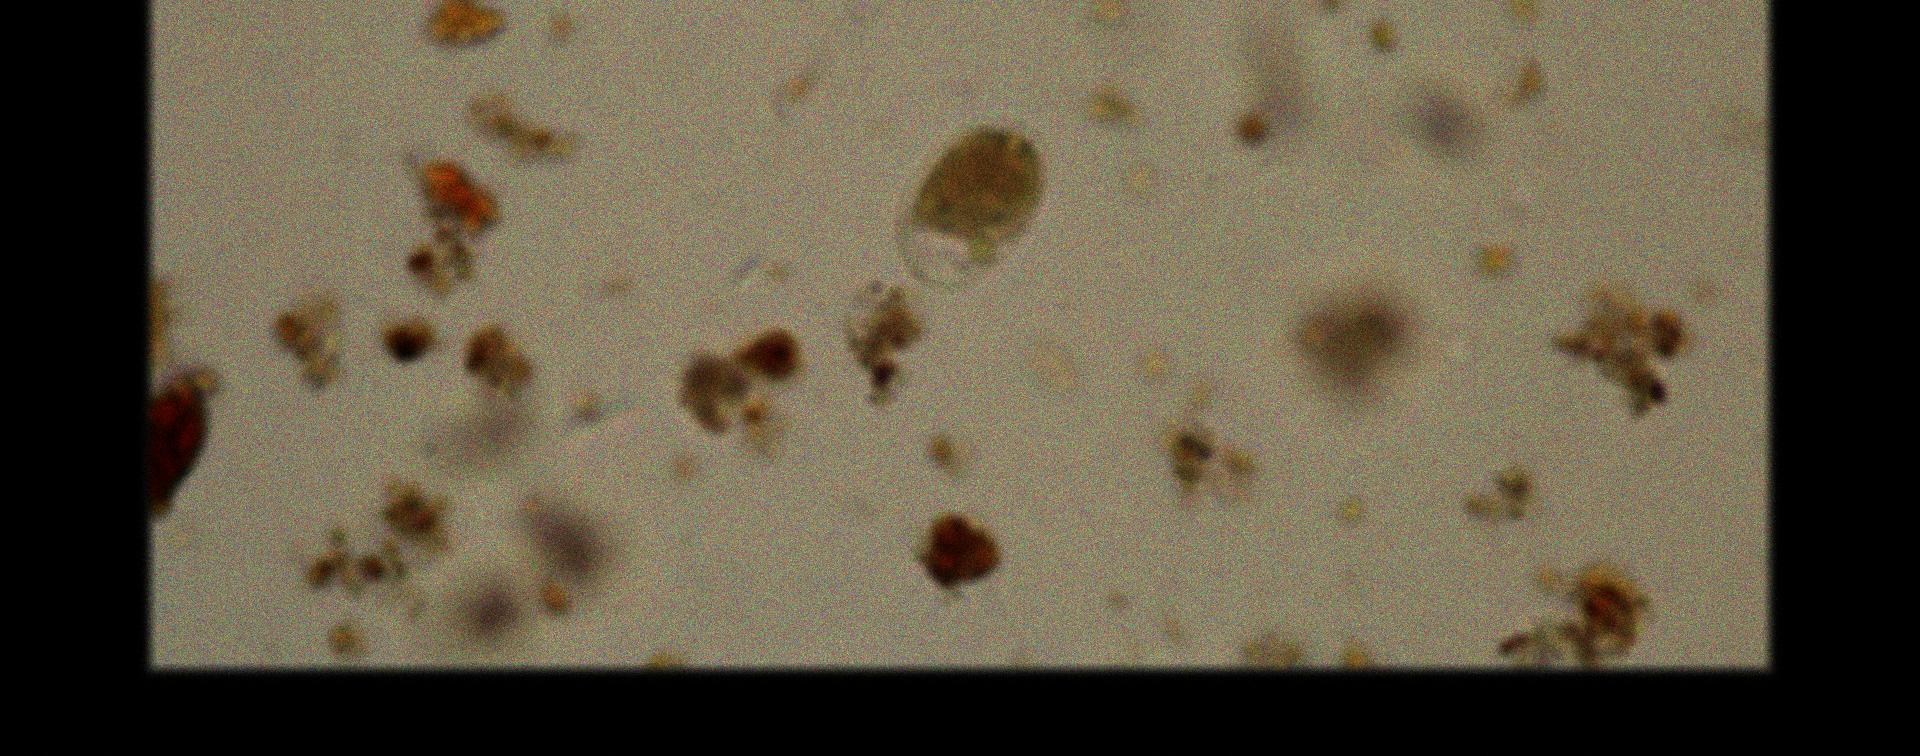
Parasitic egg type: Hookworm egg